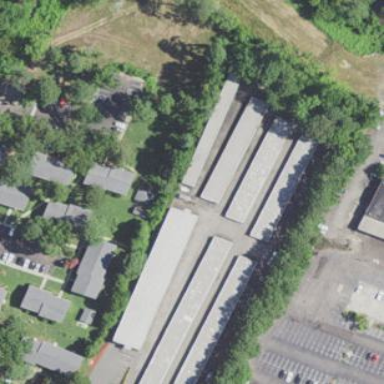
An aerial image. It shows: Warehouse.